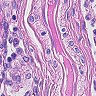
Metastatic tissue present: no